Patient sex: M
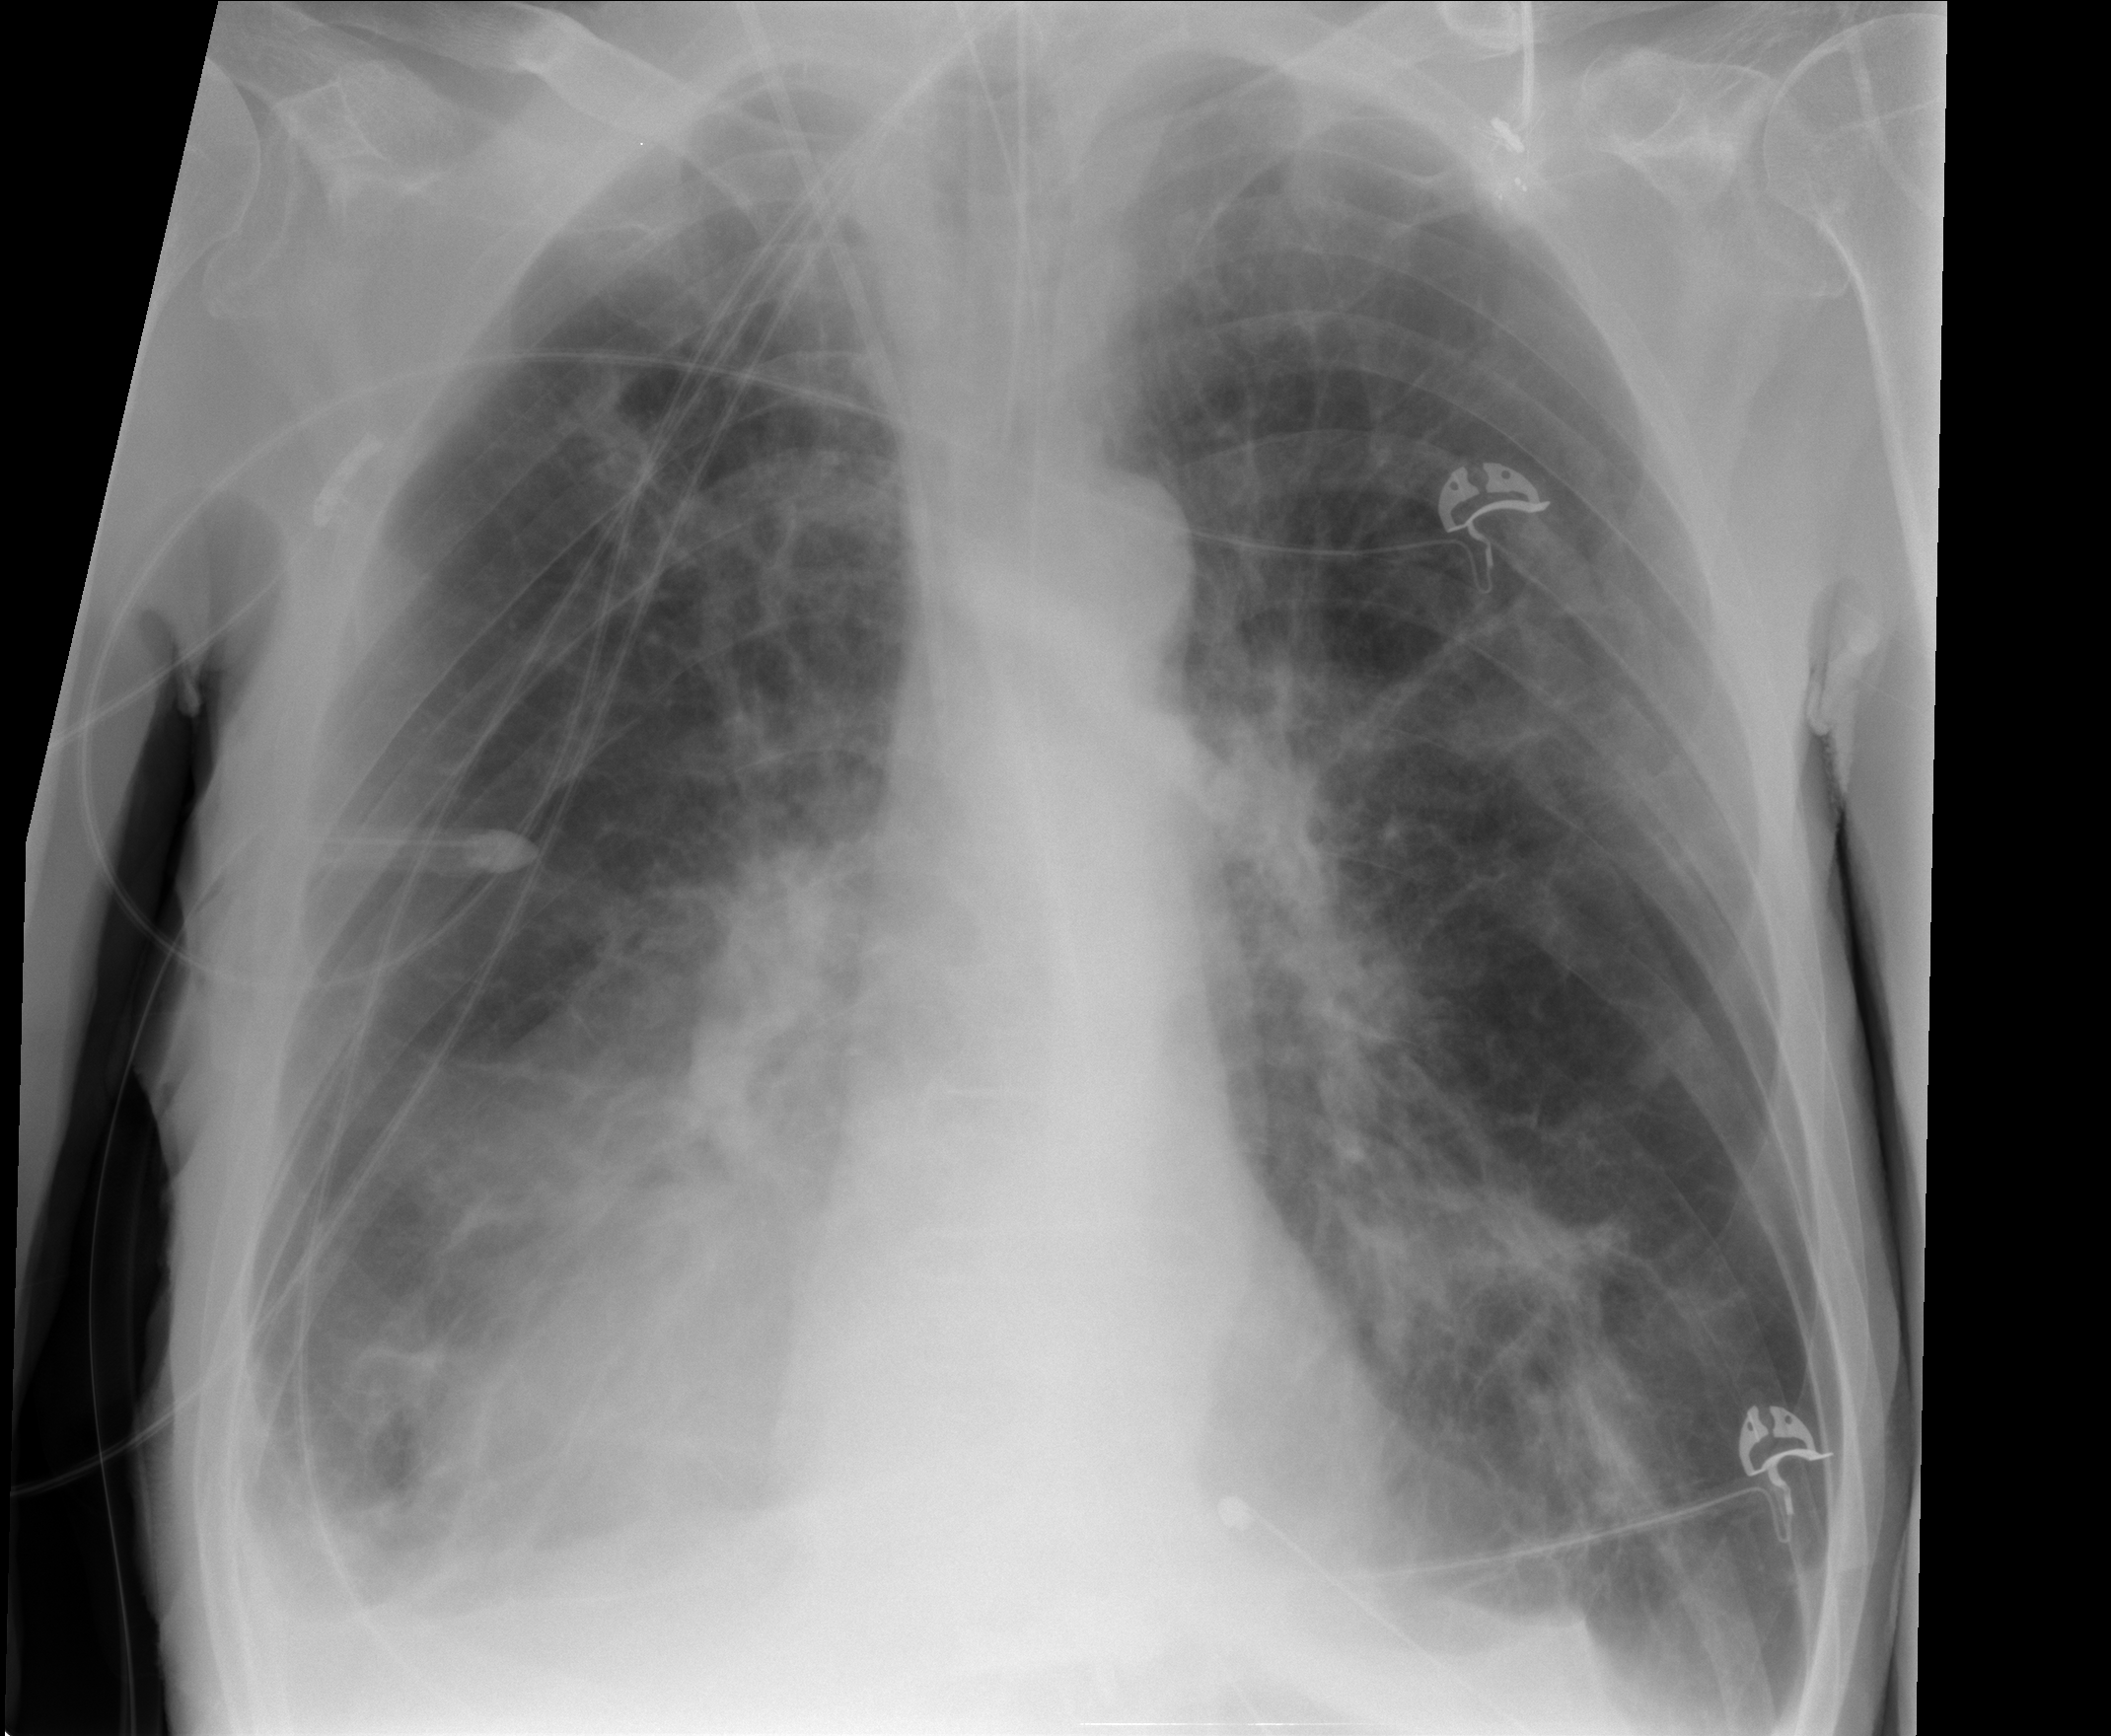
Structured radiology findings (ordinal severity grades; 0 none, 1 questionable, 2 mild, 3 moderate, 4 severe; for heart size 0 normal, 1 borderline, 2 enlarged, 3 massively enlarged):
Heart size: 0
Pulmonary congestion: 0
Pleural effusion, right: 1
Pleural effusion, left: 1
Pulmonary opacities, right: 2
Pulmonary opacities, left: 2
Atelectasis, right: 3
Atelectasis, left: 0